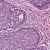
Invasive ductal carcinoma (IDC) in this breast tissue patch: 0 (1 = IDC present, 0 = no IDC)